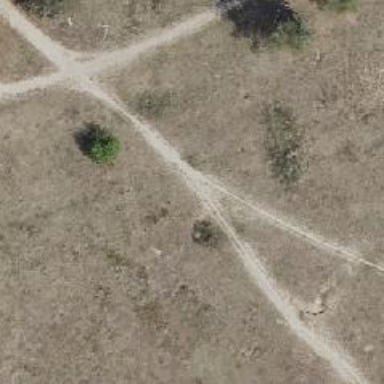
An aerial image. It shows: Dirt path.